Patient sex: F
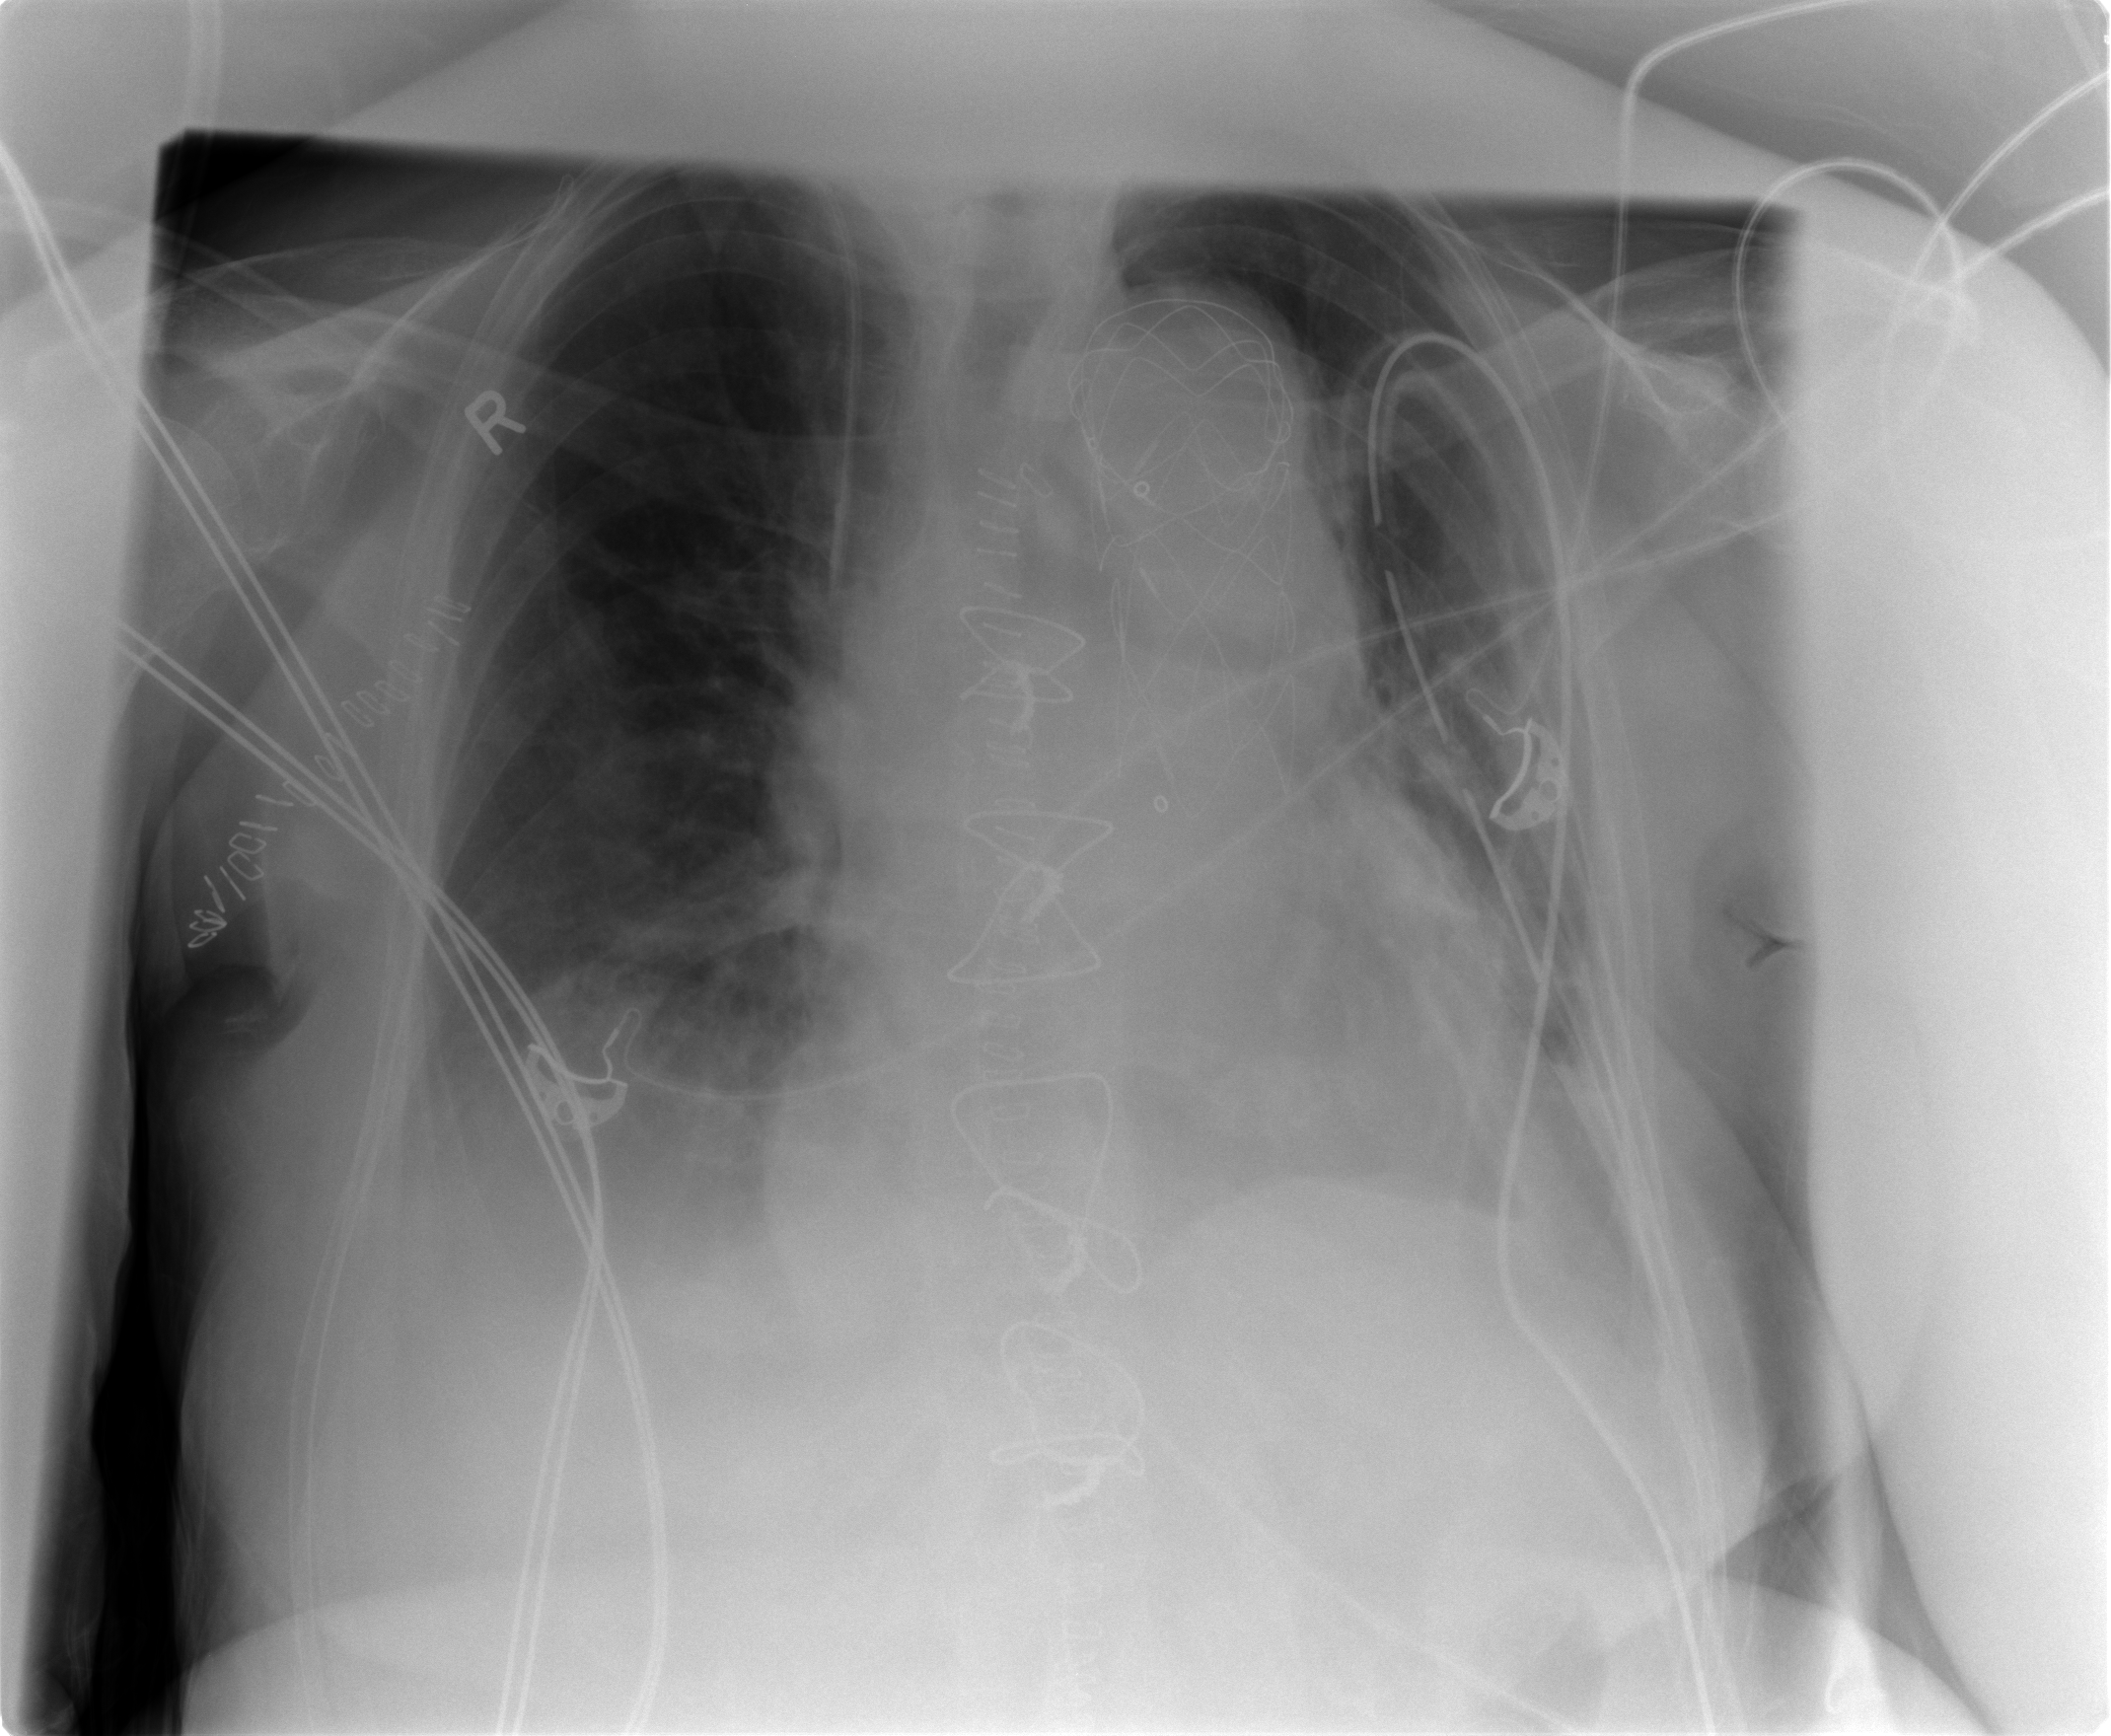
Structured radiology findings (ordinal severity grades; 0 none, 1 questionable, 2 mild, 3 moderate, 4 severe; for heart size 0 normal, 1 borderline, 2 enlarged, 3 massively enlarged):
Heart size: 2
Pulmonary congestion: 2
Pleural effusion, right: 0
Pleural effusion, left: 1
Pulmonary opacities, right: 0
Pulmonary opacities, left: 0
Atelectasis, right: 1
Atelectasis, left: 1